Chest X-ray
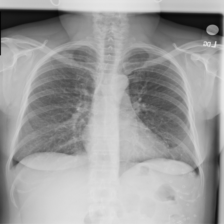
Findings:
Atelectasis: negative
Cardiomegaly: negative
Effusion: negative
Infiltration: negative
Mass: negative
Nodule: negative
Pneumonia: negative
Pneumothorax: negative
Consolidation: negative
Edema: negative
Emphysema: negative
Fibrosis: negative
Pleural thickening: negative
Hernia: negative